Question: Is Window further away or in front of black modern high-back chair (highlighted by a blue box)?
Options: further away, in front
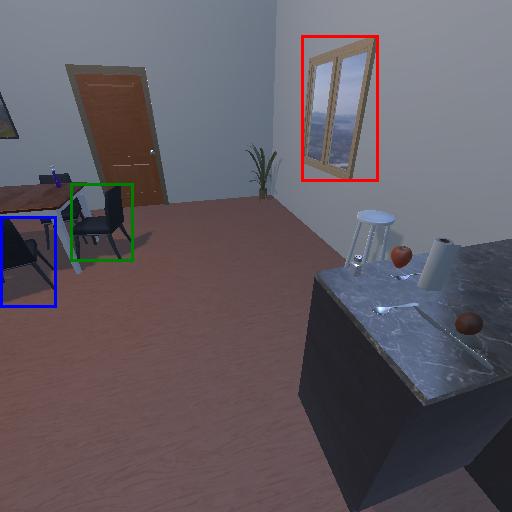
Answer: further away